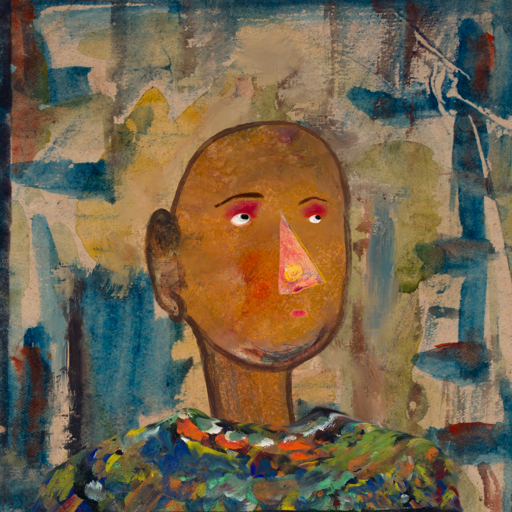
Background: Orphan, Head And Neck Side: Pipe, Face Side: Irani, Bust: An_Impression, Hair Side: Blank, Head Accessory: Blank, Second Necklace: Blank, Necklace: Blank, Baby: Blank